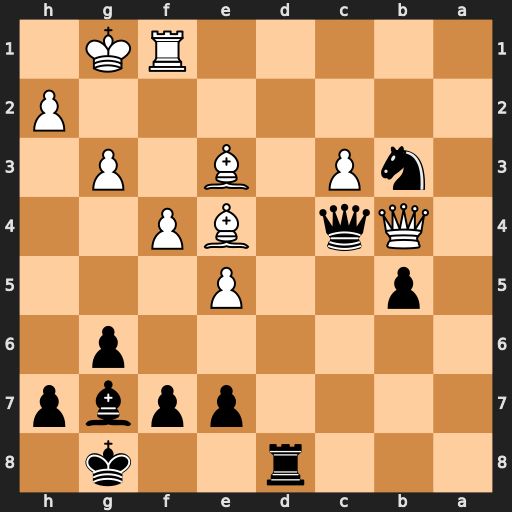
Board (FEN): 3r2k1/4ppbp/6p1/1p2P3/1Qq1BP2/1nP1B1P1/7P/5RK1
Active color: b
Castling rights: -
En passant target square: -
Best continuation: Qe2 Bf2 Rd1 Rxd1 Qxd1+ Kg2 Nd2 Qxb5 Nxe4